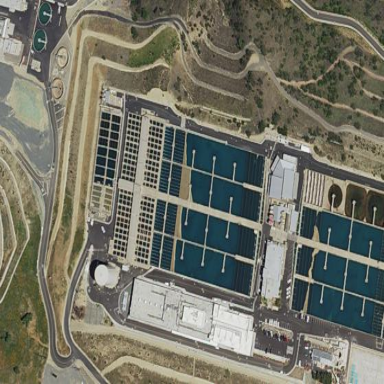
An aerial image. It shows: Man-made water works facility.